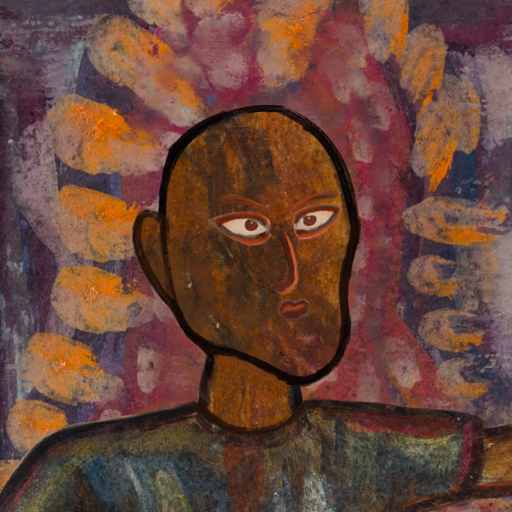
Background: Doll, Head And Neck Side: Mosgoul, Face Side: Roy_Bahadur, Bust: Mosgoul, Hair Side: Blank, Head Accessory: Blank, Second Necklace: Blank, Necklace: Blank, Baby: Blank